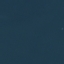
Land use / land cover class: SeaLake